Field crop: maize
Growth stage: 2
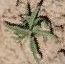
Species: atriplex